Question: I am running many energy readers which collects data with intervals of 5min. To get power used between two time stamps, I need to subtract older data from the newer data.
I am new to SQl, so I would like to ask what SQL syntax do I need to use to get a total sum between two Values.
Database Structure example:

Thank you very much.
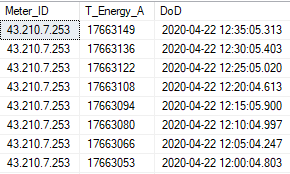
Answer: You would typically use window function 'lead()' or 'lag()' - if your database supports that.
The following query puts on each row the difference with the previous value of the same equipment:
'''
select
t.*,
t_energy_a - lag(t_energy_a) over(partition by meter_id order by dod) diff
from mytable t
'''